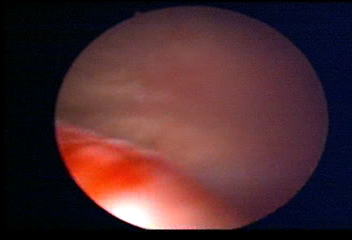
Modality: WLC
Class: Normal mucosa
Bladder cancer association: No